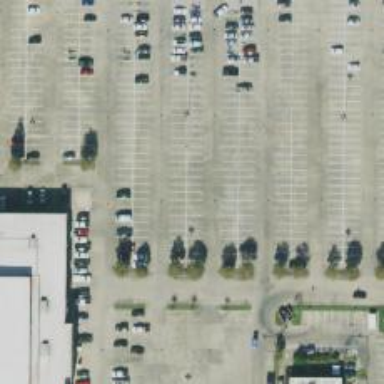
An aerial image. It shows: Parking space.